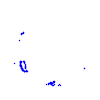
Particle: proton